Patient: sex M, age 52
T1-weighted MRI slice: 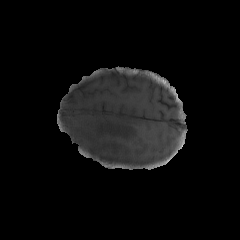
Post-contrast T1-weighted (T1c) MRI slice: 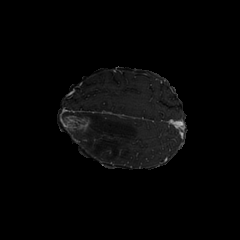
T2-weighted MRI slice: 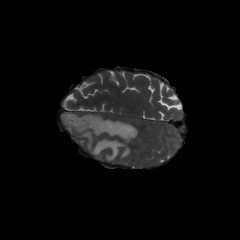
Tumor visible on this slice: yes
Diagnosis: Glioblastoma, IDH-wildtype
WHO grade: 4